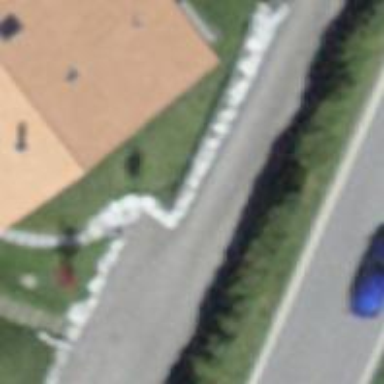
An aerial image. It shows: Driveway leading to service road.